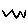
Label: zigzag